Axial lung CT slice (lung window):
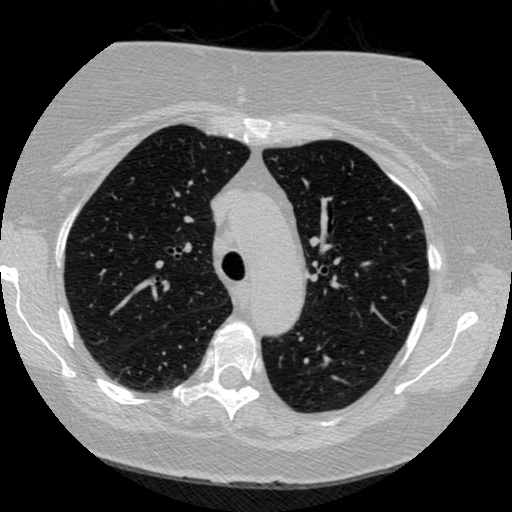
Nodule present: no